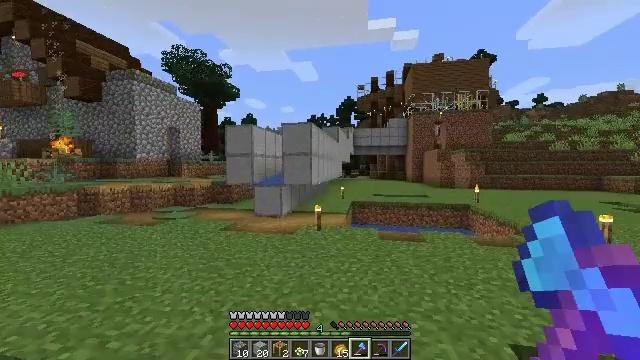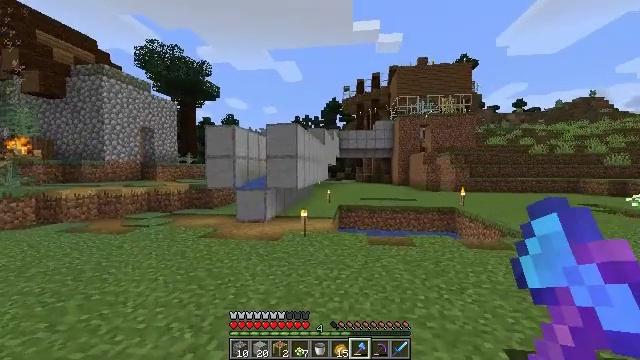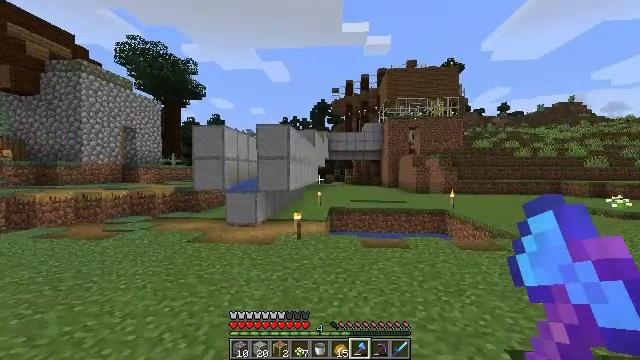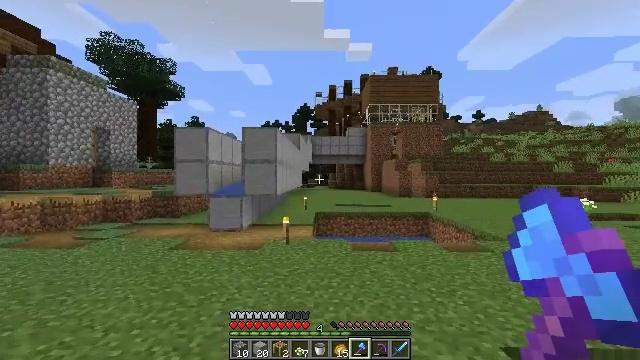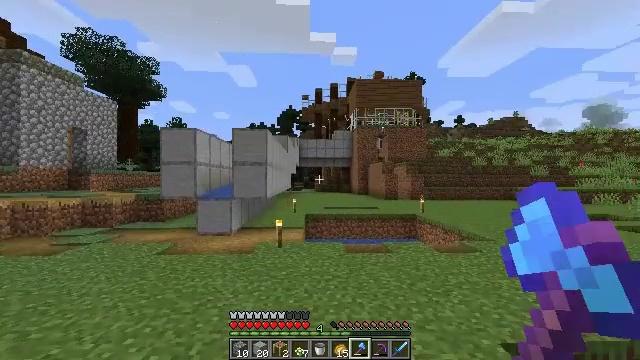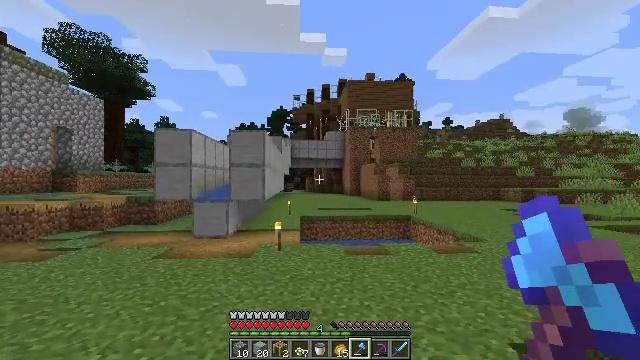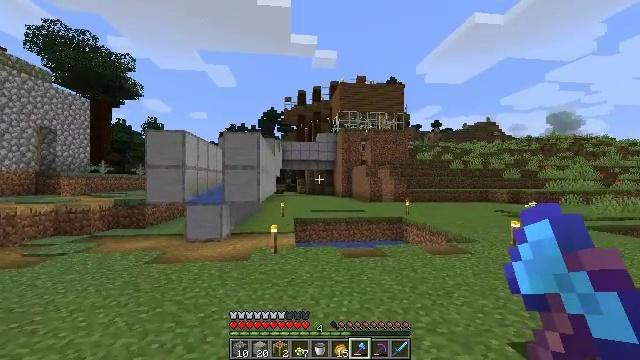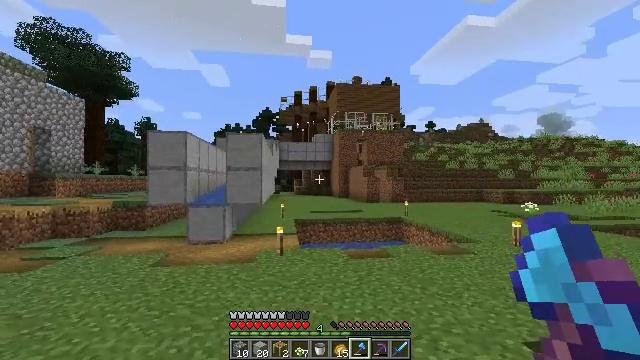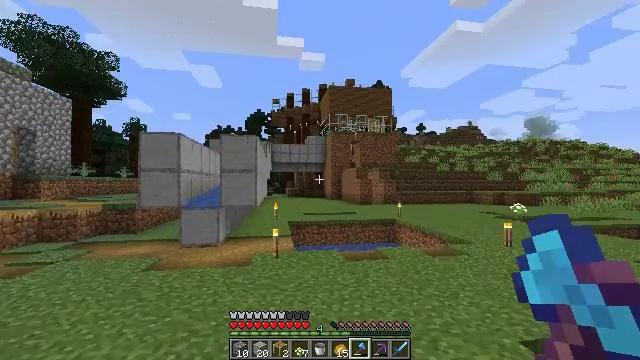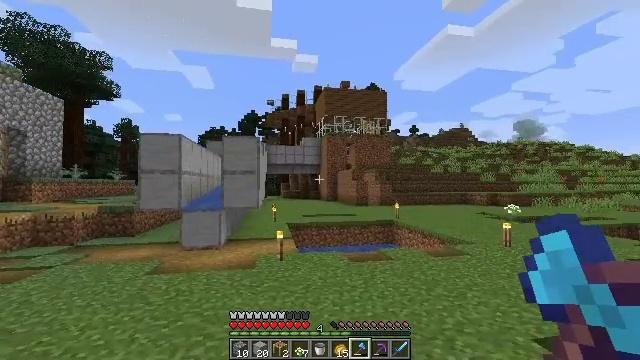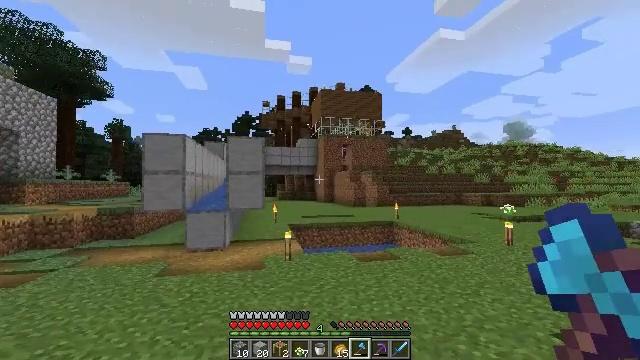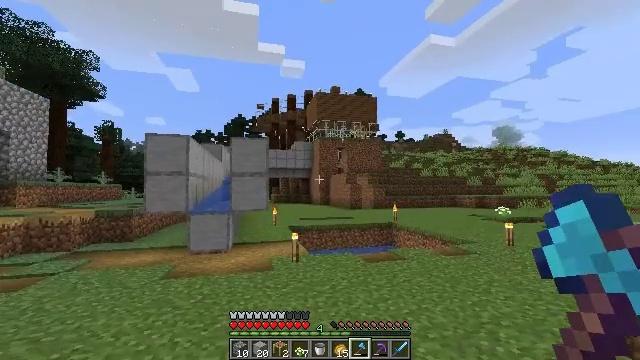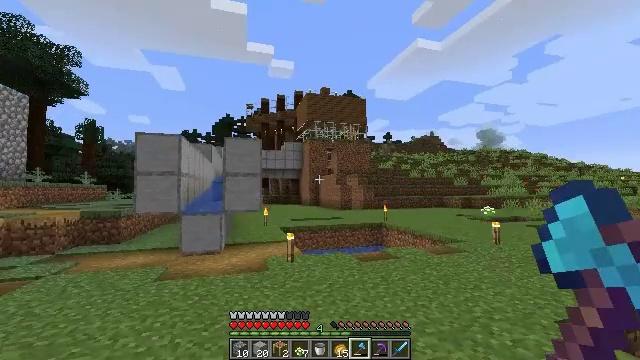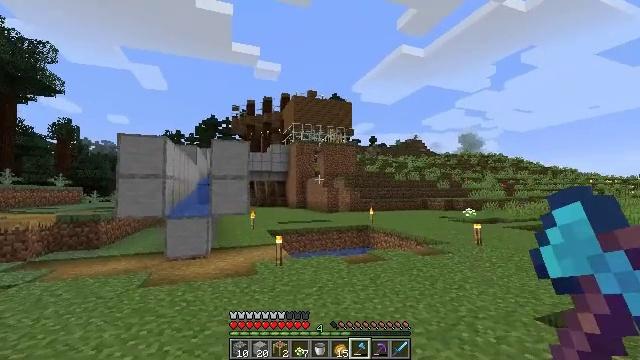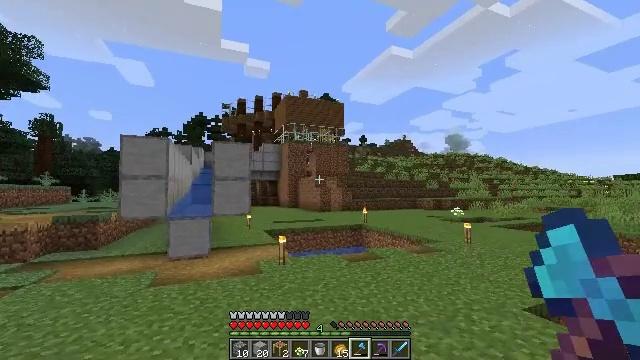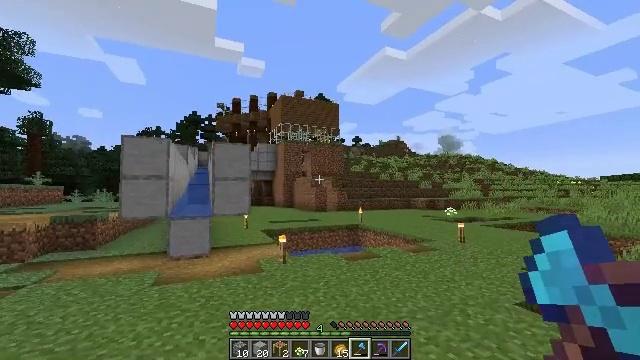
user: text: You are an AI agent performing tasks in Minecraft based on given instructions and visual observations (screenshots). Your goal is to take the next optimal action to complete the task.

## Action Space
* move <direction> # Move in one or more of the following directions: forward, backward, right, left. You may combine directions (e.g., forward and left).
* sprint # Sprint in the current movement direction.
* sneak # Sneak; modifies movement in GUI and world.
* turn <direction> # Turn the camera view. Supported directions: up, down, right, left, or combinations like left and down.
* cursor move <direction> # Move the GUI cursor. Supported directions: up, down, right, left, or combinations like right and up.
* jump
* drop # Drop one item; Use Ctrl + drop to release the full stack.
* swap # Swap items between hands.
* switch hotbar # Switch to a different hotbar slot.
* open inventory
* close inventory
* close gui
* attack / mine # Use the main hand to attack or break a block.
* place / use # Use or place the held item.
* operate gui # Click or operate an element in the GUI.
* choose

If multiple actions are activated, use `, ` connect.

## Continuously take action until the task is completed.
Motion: motion action
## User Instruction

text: Mine tall grass from the ground.
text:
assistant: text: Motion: move left, turn right
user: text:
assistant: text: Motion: move left, turn right
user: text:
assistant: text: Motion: move left, turn right
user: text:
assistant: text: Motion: move left, turn right
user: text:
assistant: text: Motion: move left, turn right
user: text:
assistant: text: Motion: move left, turn right
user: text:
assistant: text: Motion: move left, turn right
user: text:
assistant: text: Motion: move left, turn right
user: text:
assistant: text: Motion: move left, turn right
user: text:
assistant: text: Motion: move left, turn right
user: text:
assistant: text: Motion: move left, turn right
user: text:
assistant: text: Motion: move back and move left, turn right
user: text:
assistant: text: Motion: move back and move left, turn right
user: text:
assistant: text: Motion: move back and move left, turn right
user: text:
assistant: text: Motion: move back and move left, turn right
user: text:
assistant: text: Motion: move back and move left, turn right
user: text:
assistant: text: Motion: move back and move left, turn right
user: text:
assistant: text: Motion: move back and move left
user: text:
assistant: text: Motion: move back and move left
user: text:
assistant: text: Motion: move back and move left
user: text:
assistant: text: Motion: move back and move left
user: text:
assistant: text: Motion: move back, turn right
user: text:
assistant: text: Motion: move back
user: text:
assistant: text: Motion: move back
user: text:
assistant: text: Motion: move back
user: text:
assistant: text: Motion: move back
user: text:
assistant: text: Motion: move back
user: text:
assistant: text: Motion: move back
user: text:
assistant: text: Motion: move back, turn left and down
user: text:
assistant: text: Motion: move back, turn left and down